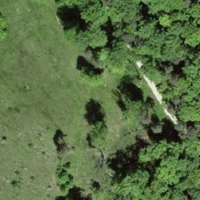
EUNIS habitat code: 41
Species observed at this site:
Omocestus rufipes
Anacamptis morio